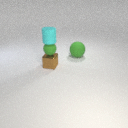
large green rubber sphere behind small brown metal cube